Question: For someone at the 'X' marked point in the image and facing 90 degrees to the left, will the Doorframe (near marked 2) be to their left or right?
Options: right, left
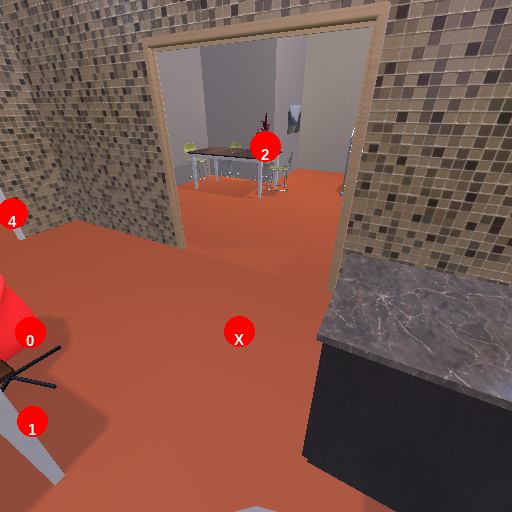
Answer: right